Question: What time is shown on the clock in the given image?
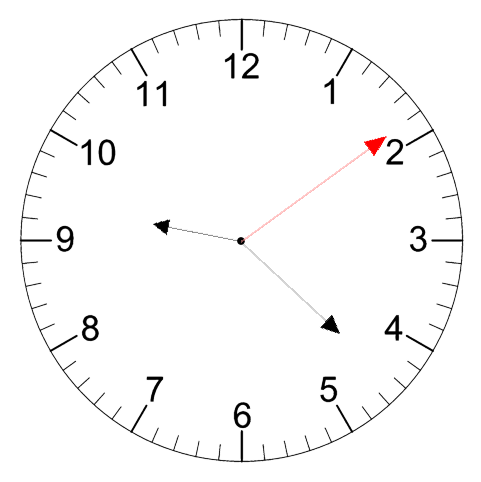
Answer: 09:22:09